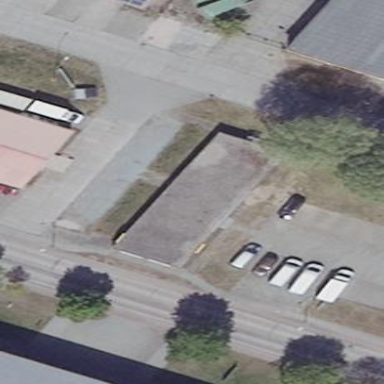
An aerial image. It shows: Flat-roofed building.